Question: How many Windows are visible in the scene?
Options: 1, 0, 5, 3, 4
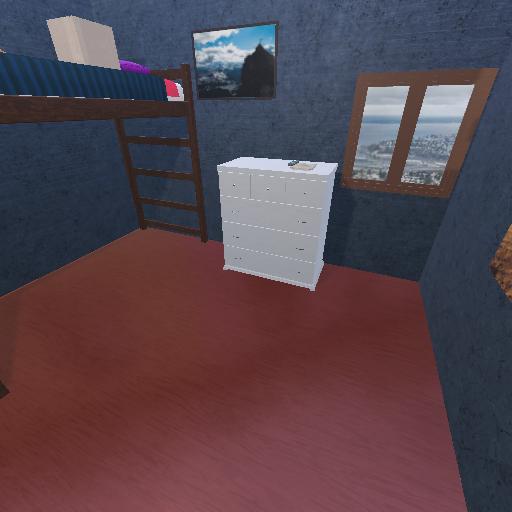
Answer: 1